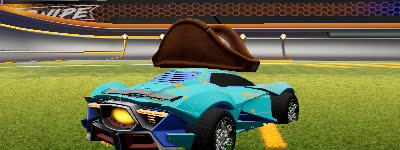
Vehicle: werewolf